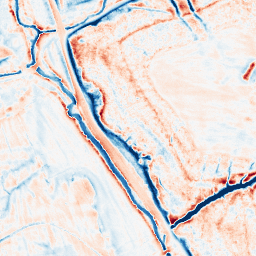
Category: edge_preserving
Decomposition family: anisotropic_diffusion
Decomposition parameters: iterations: 50
kappa: 100
gamma: 0.15
Upsampling method: edge_directed
Upsampling parameters: scale: 4
Upsampling scale: 4